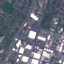
Label: Industrial